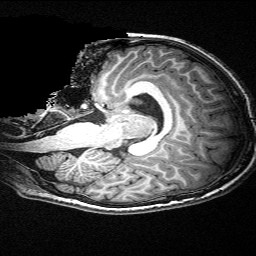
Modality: T1w
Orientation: sagittal
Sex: male
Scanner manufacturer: siemens
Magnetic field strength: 3 T
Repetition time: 2.3 s
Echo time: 0.00336 s